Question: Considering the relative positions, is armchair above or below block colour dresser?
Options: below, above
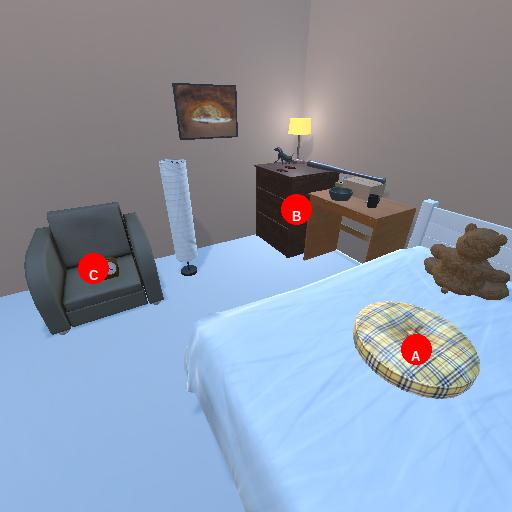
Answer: below